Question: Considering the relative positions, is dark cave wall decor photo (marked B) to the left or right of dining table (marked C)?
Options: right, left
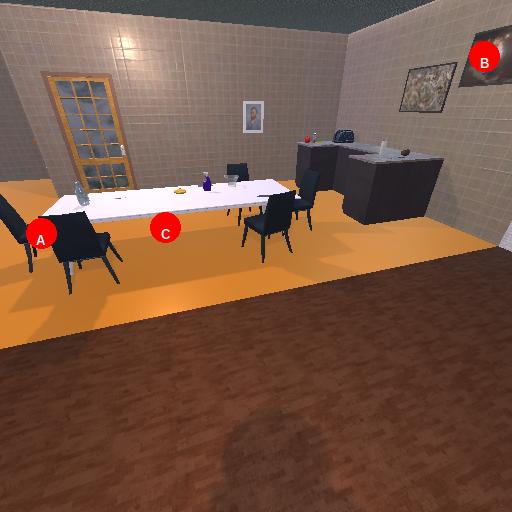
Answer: right